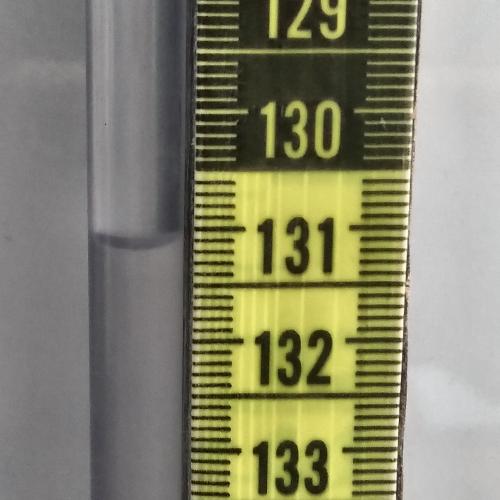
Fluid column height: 131.1 cm